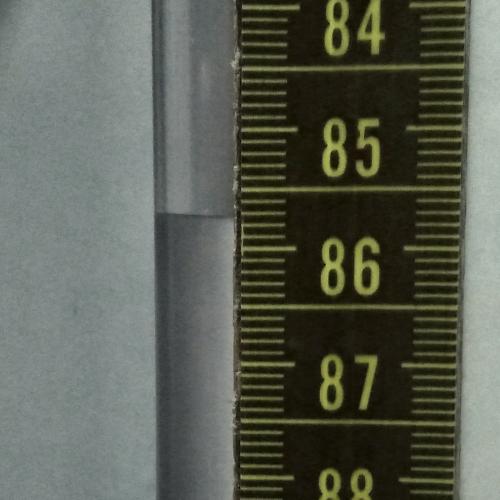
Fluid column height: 85.7 cm